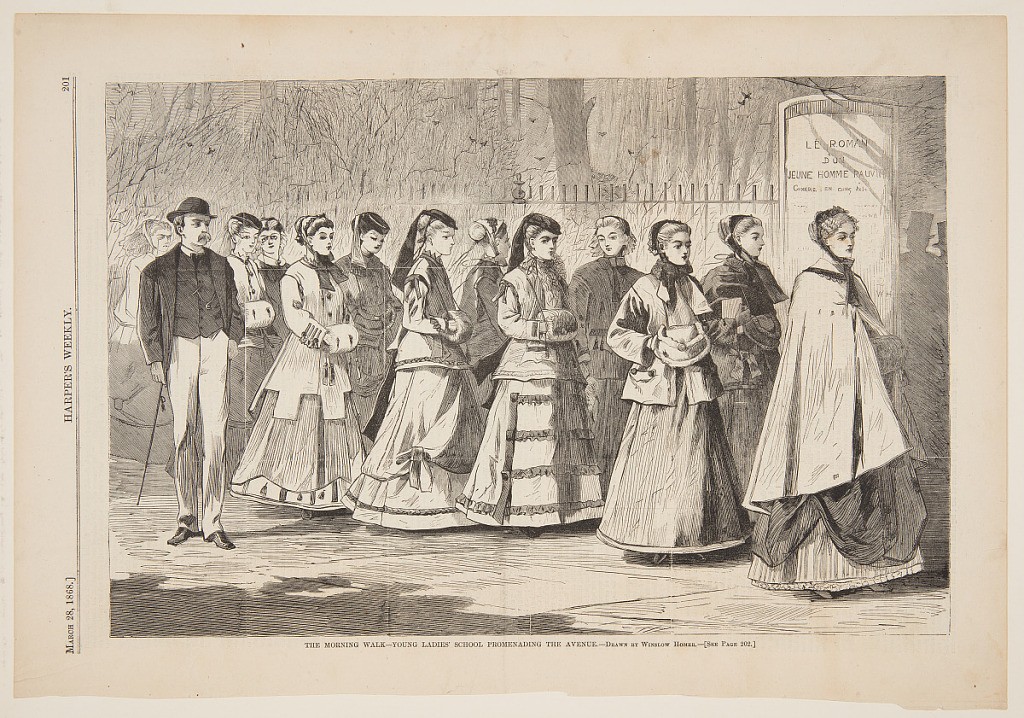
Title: The Morning Walk – Young Ladies' School Promenading the Avenue
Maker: Winslow Homer, American, 1836–1910
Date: March 28, 1868
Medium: Wood engraving in black ink on paper
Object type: Print
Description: Young ladies out for a walk with their teacher.